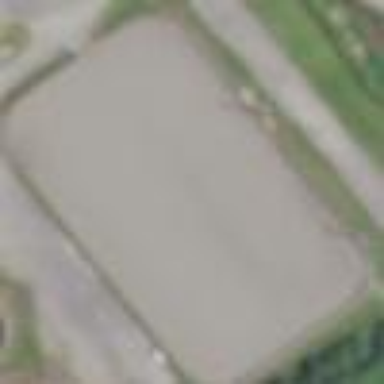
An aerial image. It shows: Fence surrounding equestrian pitch for leisure land activities.